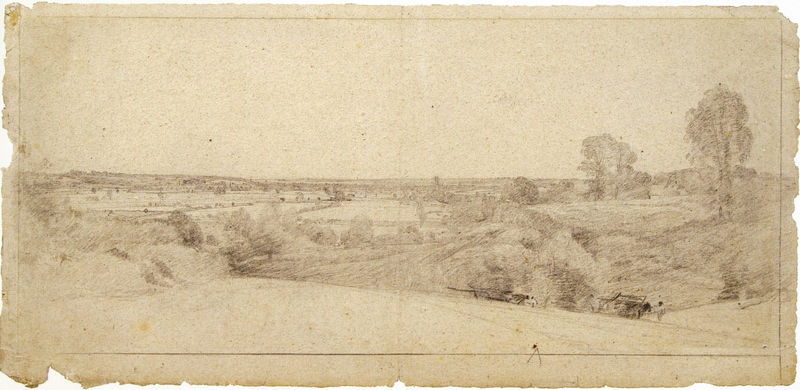
Titel: Dedham from Langham
Künstler: John Constable
Standort: Kobenhavn
Institution: Royal Museum of Fine Arts
Schlagwörter: baum, himmel, laub, mann, wasser, weiß, aquarell, bäume, fluss, gelb, landschaft, menschen, see, braun, grau, schwarz, skizze, strasse, zeichnung, gras, tiere, weg, wiese, alt, mensch, rahmen, bach, ebene, feld, felder, ferne, horizont, hügel, natur, pappel, weite, büsche, flach, flachland, hütte, sträucher, wege, wiesen, land, blatt, pflanzen, tal, arbeit, bauern, räder, papier, ansicht, studie, ernte, heu, risse, eben, grafik, graphik, vergilbt, rand, sepia, rad, wagen, querformat, falte, france, jaune, striche, village, weiden, wasserlauf, himmeö, schraffur, radierung, blanc, noir, strich, schraffiert, bleistift, bleistiftzeichnung, flecken, pergament, maison, reise, rotbraun, vue, gravure, pflug, arbre, bois, ciel, foret, nature, paysage, paysan, heuwagen, waagen, ocre, riss, paysans, campagne, champ, croquis, esquisse, dessin, maschinen, arbres, fusain, agriculteur, chemin, plume, prairie, horizontal, crayon, monochrome, hollande, estampe, lithographie, etude, champs, charrette, route, charette, rectangle, ancien, blé, brachland, cadre, labourer, landschaftsstudie, sanguine, collines, plaine, point de vue, beschädingt, agriculture, culture, moisson, menschenarm, panorama, abandonné, boeuf, cpaysage, callée, charrues, préparatoire, crayonné, paysage arbre, vallon, valloné, ouvrier agricole, rural, fermiers, prairier, blancà, lithograpghie, restauration, payasage